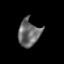
Tissue: prostate
Cell type: Fibroblasts
Senescence score: 0.7812
Nuclear area (px): 562
Mean DAPI intensity: 106.799